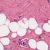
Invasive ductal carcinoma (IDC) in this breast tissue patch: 0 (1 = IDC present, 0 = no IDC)